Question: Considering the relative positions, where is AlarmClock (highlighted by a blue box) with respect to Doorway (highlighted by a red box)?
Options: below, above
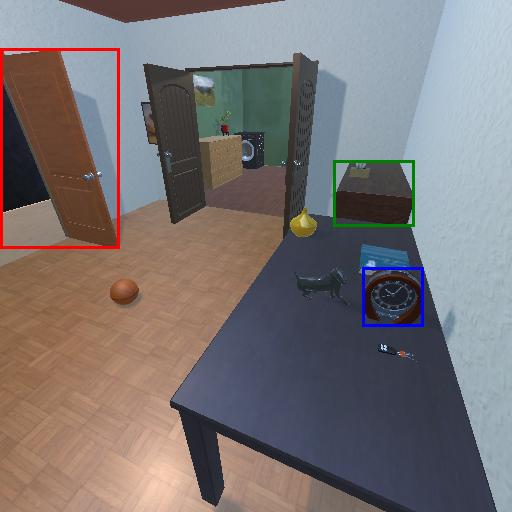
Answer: below